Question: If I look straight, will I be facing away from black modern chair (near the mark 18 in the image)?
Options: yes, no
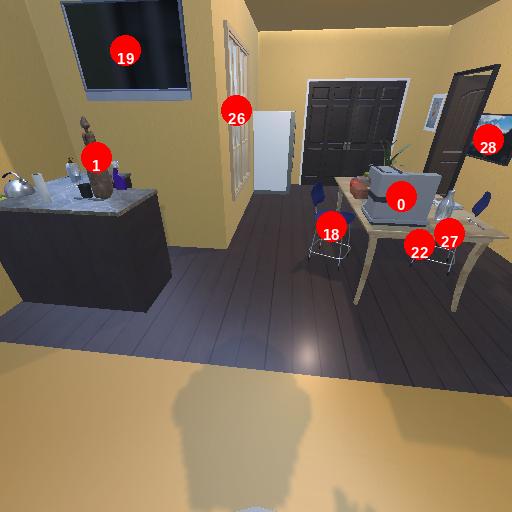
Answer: yes